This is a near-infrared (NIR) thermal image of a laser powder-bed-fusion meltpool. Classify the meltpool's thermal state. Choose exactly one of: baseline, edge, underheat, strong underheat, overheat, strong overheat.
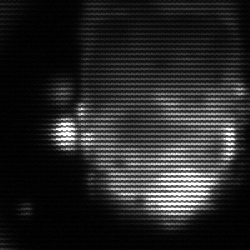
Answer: baseline